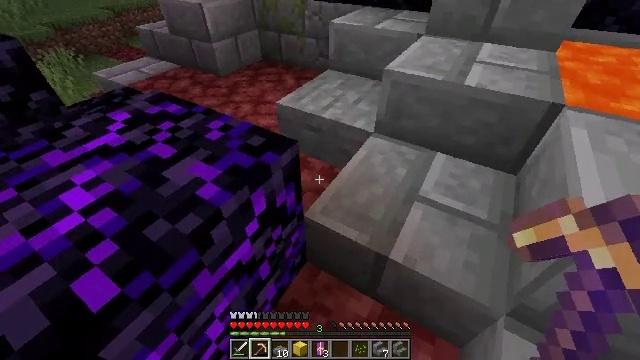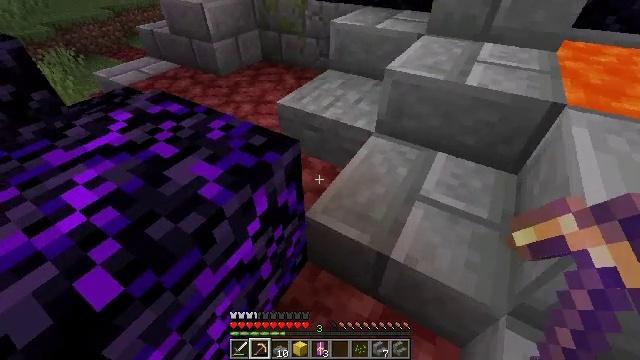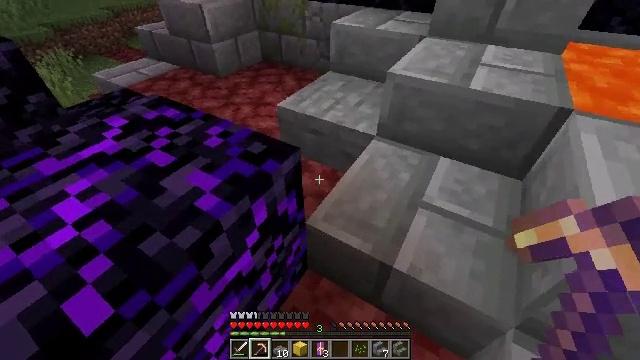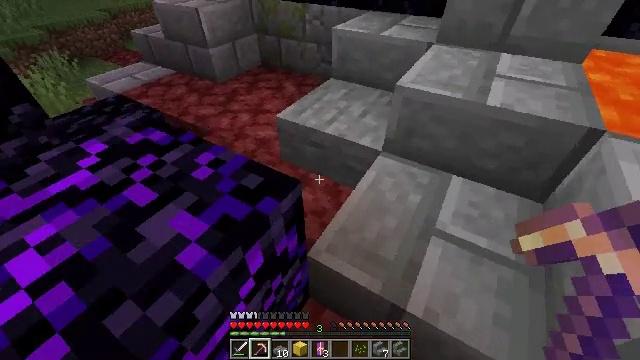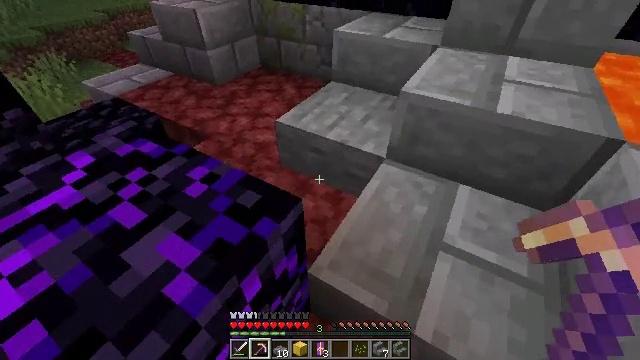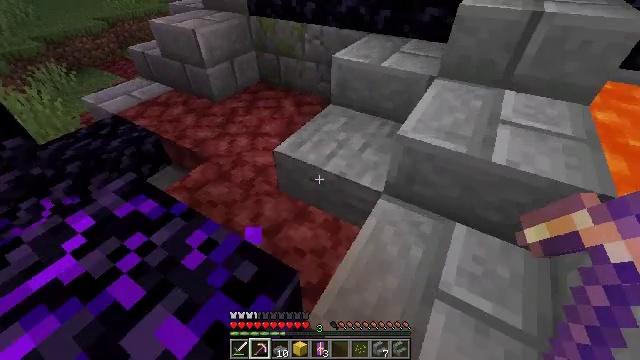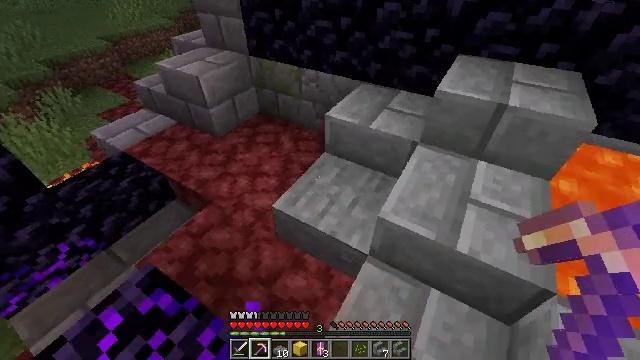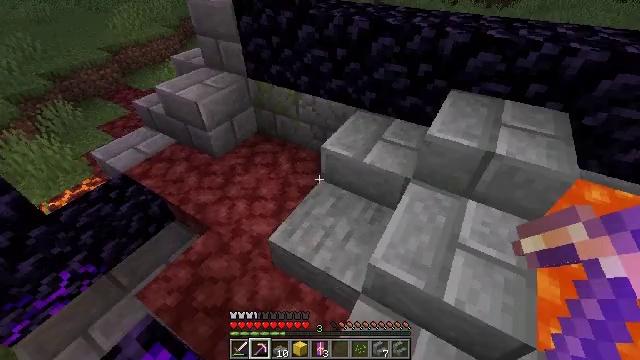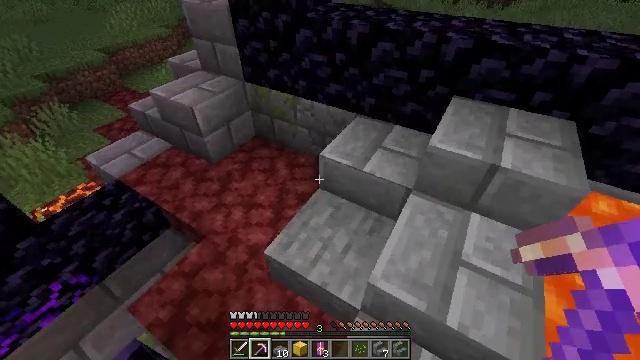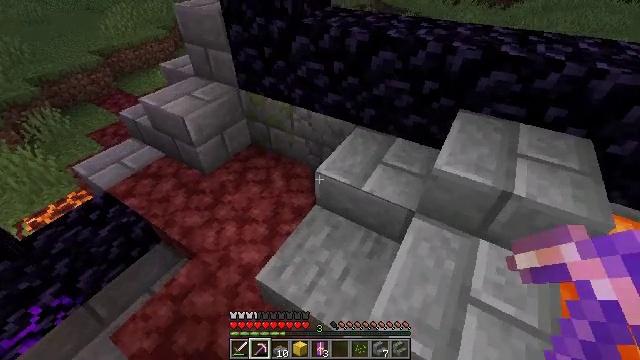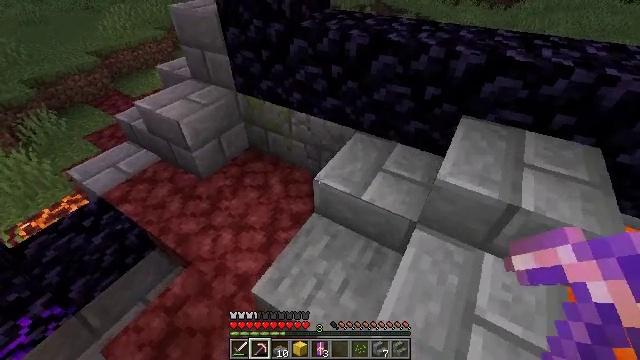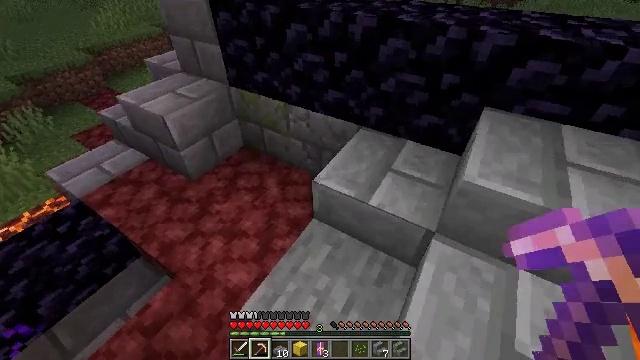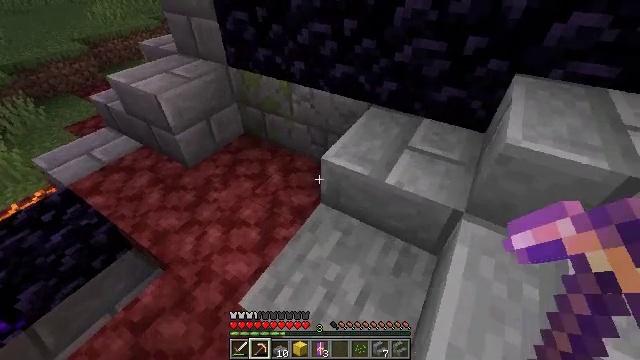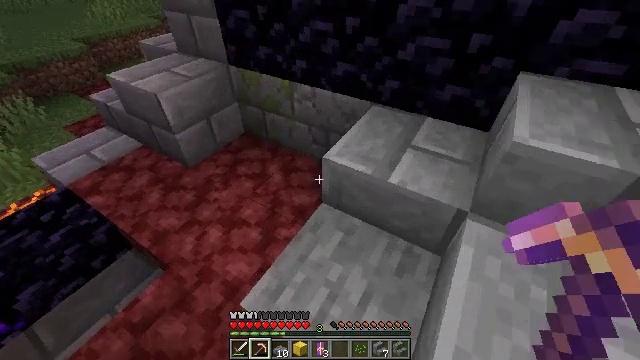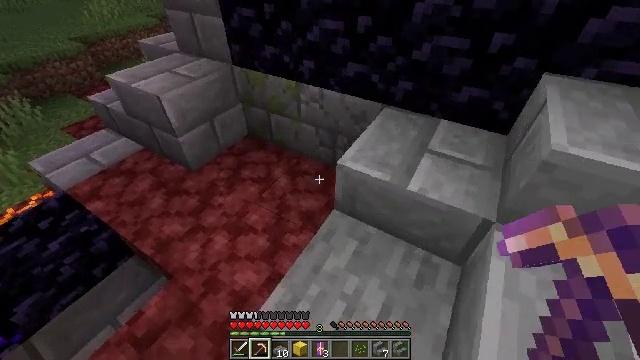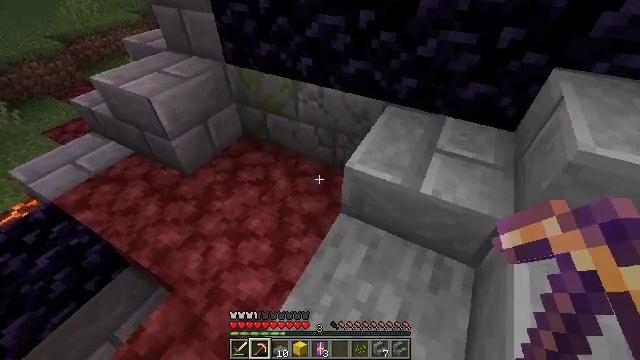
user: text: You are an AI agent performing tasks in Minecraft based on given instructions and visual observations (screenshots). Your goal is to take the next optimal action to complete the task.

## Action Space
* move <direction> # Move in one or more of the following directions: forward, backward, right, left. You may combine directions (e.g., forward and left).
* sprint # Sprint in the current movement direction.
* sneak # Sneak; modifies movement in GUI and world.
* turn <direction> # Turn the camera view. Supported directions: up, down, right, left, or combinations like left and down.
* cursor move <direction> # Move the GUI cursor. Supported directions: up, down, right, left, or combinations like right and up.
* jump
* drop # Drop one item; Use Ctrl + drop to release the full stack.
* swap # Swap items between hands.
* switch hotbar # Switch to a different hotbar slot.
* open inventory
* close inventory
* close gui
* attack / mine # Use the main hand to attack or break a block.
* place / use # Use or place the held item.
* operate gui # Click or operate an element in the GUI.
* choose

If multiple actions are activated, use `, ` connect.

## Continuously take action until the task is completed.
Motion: motion action
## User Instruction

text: Mine the netherrack in the Nether.
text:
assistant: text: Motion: no_op
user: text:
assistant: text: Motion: move forward
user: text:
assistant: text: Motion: move forward
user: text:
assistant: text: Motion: move forward
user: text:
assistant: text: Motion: move forward
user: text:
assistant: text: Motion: move forward, jump
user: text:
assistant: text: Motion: move forward, jump
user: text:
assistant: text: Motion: move forward, jump
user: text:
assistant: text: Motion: move forward, jump
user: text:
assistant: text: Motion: move forward
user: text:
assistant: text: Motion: move forward
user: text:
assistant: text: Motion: move forward
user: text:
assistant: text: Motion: move forward and move left
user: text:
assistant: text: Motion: move forward and move left
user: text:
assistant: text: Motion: move forward and move left, turn right and down
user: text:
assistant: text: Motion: move forward and move left, turn right
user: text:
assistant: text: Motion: move forward and move left
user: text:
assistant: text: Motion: no_op
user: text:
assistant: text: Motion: turn right
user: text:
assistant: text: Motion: turn right
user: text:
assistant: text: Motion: turn right and down
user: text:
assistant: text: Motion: turn right
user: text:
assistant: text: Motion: move forward, turn right
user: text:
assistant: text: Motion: move forward, turn right and down
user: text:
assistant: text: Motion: move forward, turn right
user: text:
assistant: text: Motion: move forward
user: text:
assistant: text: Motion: move forward and move left
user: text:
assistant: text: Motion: move forward and move left, turn right and down
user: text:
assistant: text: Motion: move left, turn down
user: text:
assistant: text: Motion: turn down